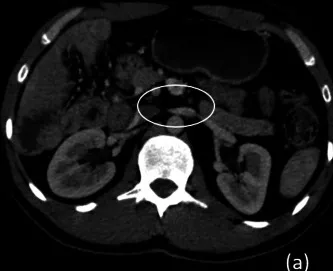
The abnormal superior mesenteric artery-superior mesenteric vein (SMA-SMV) relationship associated with intestinal malrotation, with the SMV (arrowhead) being to the left of the SMA (full arrow).
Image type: radiology (ct)